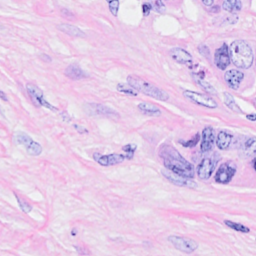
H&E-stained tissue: Breast